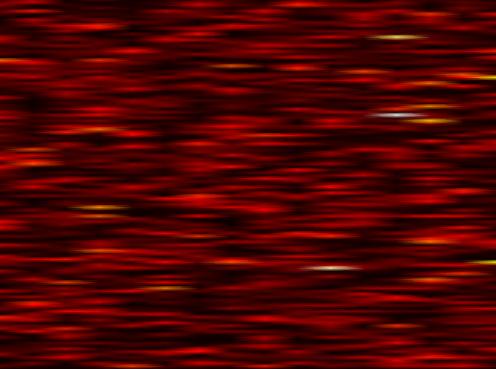
Label: UFMC